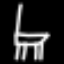
Label: chair